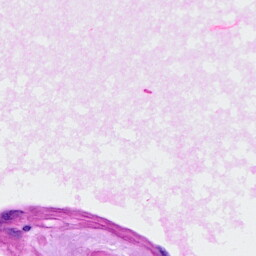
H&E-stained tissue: Ovarian